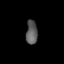
Tissue: lung
Cell type: Epithelial cells
Senescence score: 0.1924
Nuclear area (px): 267
Mean DAPI intensity: 91.169